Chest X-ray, AP view. Patient: 21 years old, sex F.
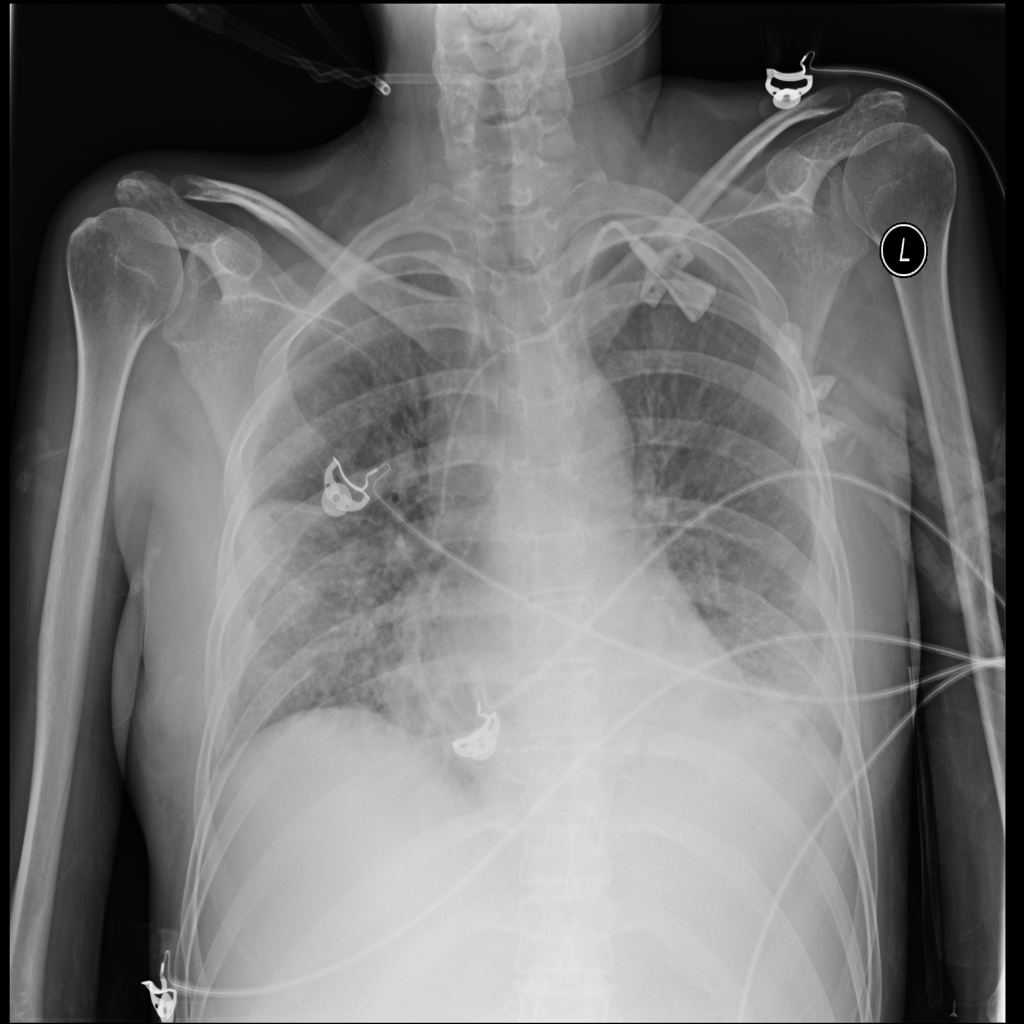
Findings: Pleural_Thickening